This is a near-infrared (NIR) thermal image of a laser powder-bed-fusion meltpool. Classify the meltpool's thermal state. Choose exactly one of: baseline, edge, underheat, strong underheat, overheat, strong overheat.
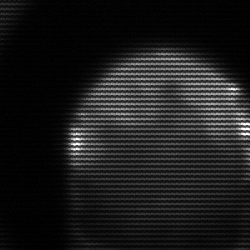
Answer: edge